Question: I want to build a web application + web service just to learn some new technologies, and I was thinking about the architecture of the projects in the application. I made an architectural diagram (never made one before), but I was wondering if this is a good one, if it's reusable, and if I should stick with it.
Here is the diagram, waiting for your opinions. Thanks.

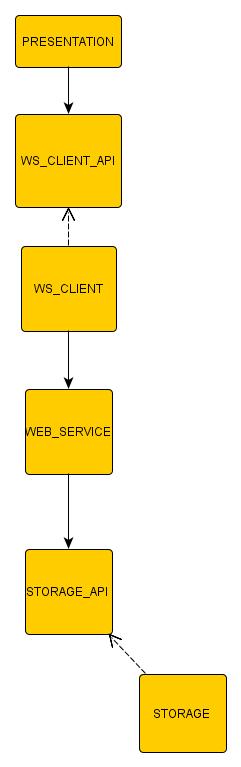
Answer: Your architecture diagram is in line with a common 3-tier architecture. Some other images providing the same idea.

The seperation between the UI / logic and database is needed as deployment pre-requisite, being able to scale-up and scale-out your application. The seperation between the DAL and the data source is for sake of DB technology abstraction, so you can privide compatibility with diffent DB technologies without your UI and business logic knowing this.

A bit more detailed picutre showing the different components and their placement in the layer pattern. But in principle, all follow the same high-level concept you have drawn.